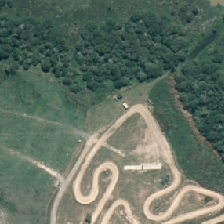
Land cover: urban_parkland